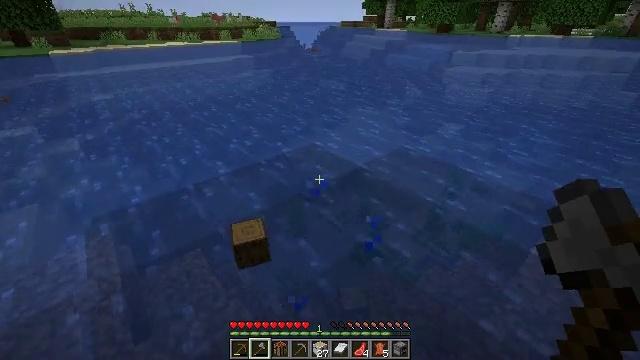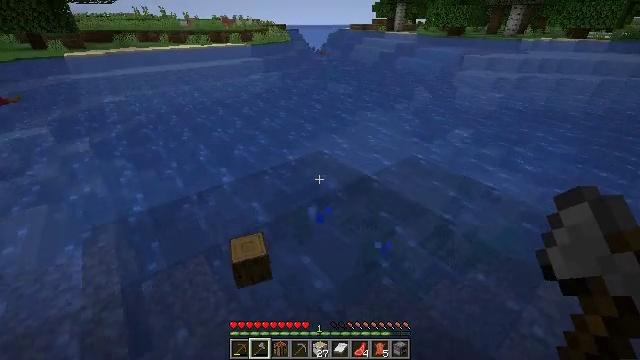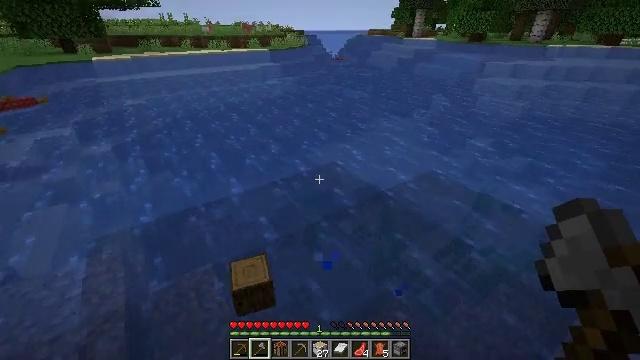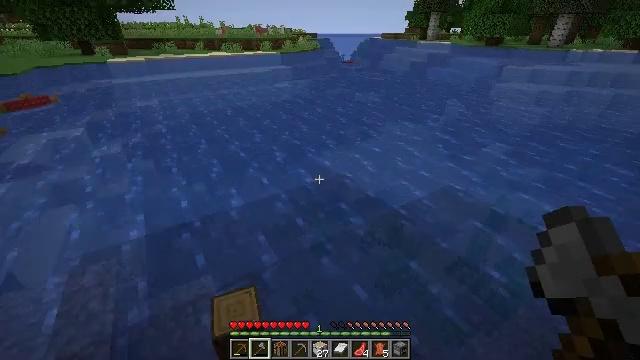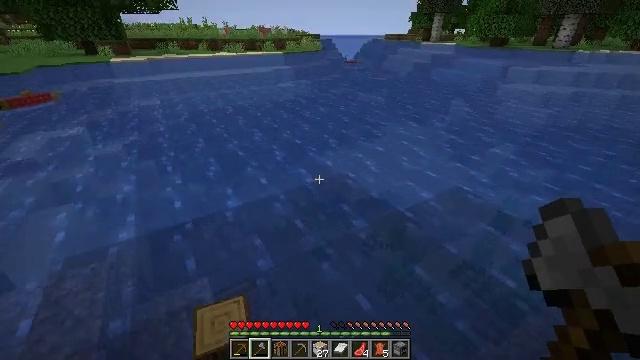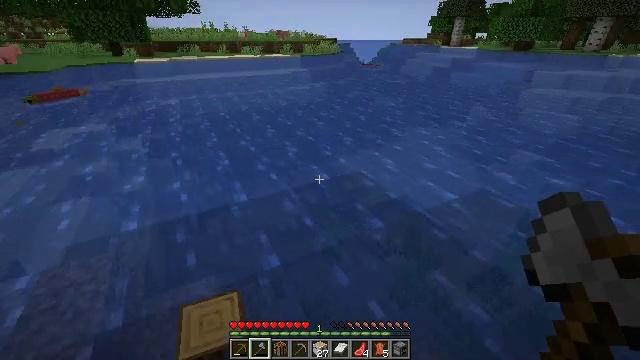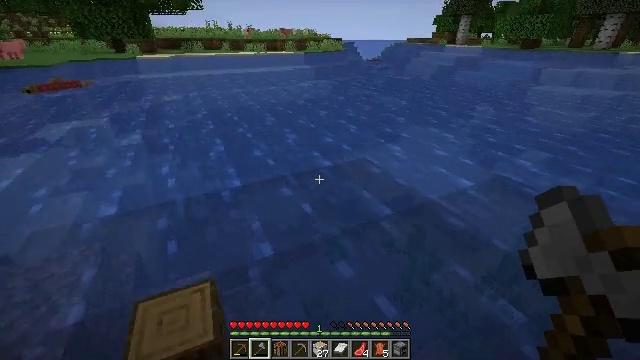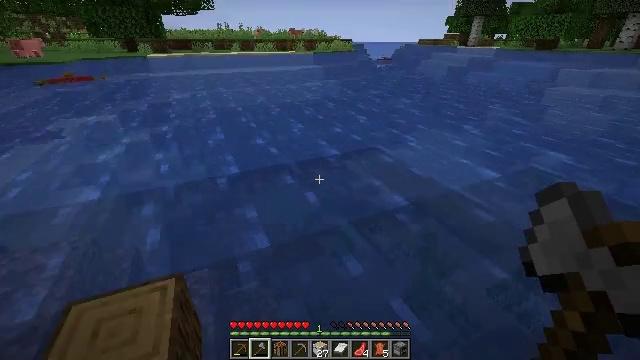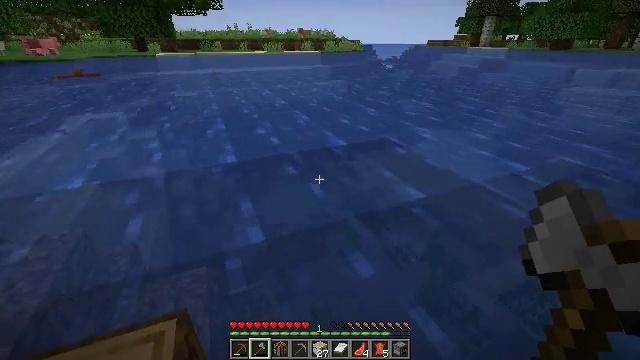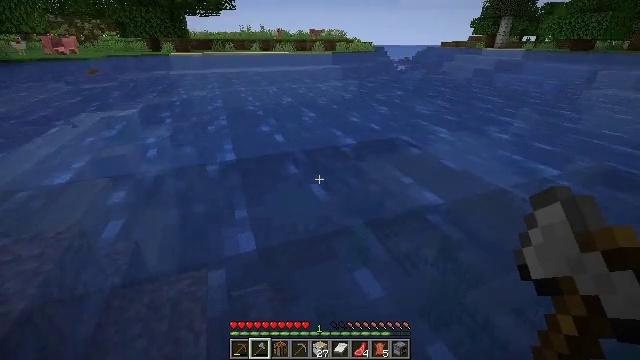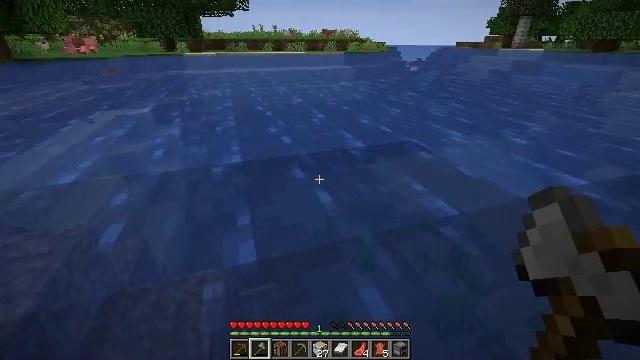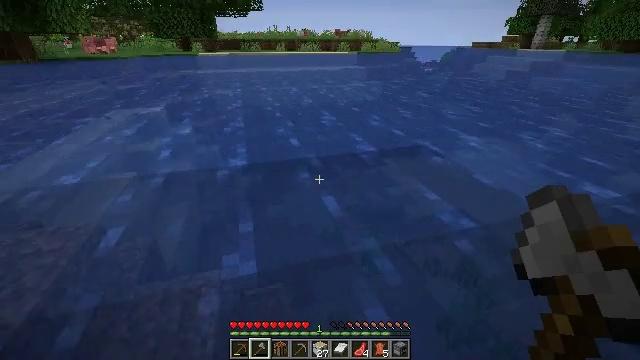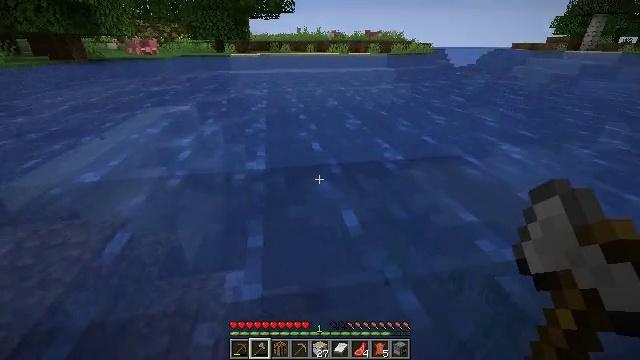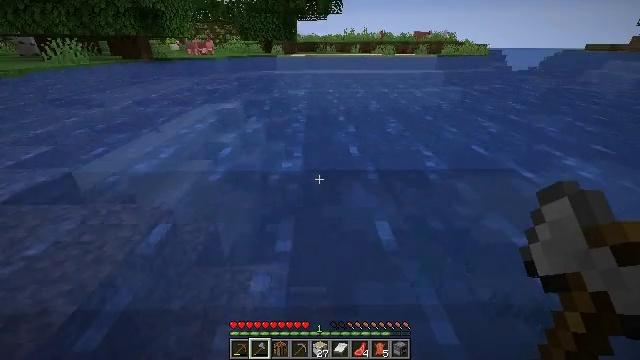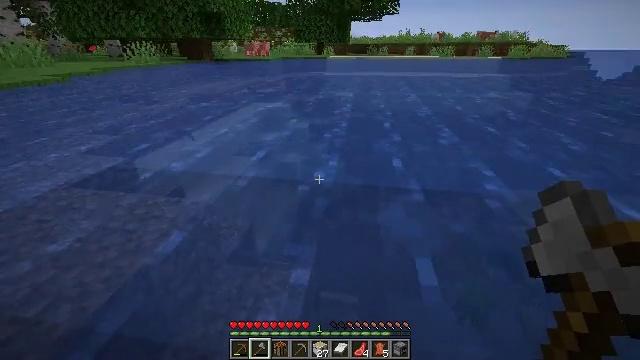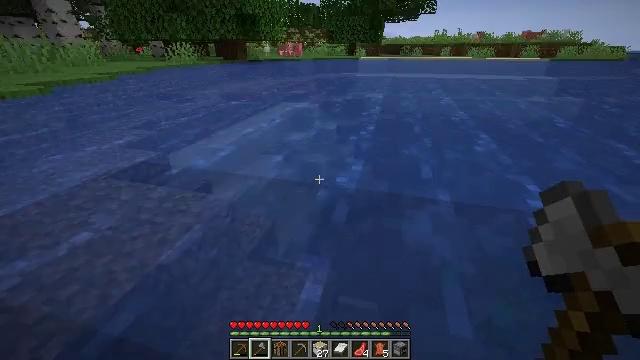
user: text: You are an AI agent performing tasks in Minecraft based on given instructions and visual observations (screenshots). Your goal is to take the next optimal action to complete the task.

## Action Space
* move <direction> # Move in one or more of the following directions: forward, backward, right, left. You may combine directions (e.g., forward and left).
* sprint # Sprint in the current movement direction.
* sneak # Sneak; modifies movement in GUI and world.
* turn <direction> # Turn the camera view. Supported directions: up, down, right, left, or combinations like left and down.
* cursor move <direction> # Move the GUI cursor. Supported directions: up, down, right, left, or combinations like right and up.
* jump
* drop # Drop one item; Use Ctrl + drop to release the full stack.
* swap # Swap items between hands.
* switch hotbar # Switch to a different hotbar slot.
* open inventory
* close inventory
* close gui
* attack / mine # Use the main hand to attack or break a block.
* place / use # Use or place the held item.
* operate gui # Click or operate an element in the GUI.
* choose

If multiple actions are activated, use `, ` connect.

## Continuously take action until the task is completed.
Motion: motion action
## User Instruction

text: Transform birch logs into birch wood in inventory.
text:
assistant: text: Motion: move forward, turn left
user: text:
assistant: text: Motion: move forward, turn left and up
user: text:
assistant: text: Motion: move forward, turn left
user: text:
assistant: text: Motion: move forward
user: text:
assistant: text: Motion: move forward, turn left
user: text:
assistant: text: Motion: move forward
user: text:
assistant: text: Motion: move forward, turn left
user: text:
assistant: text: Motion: move forward, turn left
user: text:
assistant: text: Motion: move forward, turn left
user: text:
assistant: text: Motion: move forward, turn left
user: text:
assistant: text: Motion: move forward, turn left
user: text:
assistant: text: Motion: move forward, turn left
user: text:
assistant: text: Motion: move forward, turn left
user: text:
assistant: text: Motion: move forward, turn left
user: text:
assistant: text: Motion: move forward, turn left
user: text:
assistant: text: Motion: move forward, turn left
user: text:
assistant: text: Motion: move forward, turn left
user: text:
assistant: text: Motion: move forward, turn left
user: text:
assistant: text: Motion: move forward, turn left
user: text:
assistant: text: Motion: move forward, turn left and up
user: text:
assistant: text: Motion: move forward, turn left
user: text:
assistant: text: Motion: move forward, turn left
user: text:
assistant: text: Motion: move forward, turn left
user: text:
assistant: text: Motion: move forward, turn left and up
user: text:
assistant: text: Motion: move forward, turn left, jump
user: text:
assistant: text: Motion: move forward, turn left, jump
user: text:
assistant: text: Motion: move forward, turn left and up, jump
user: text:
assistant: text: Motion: move forward, turn left and up, jump
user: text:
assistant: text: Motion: move forward, turn left and up, jump
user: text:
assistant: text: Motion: move forward, jump